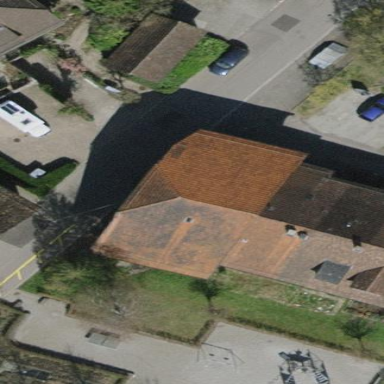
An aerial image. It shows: Building with tile roof.